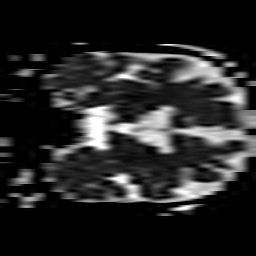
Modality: ADC
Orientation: coronal
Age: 72
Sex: male
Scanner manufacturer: philips
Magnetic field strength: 3 T
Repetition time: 4.284 s
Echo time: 0.07429 s